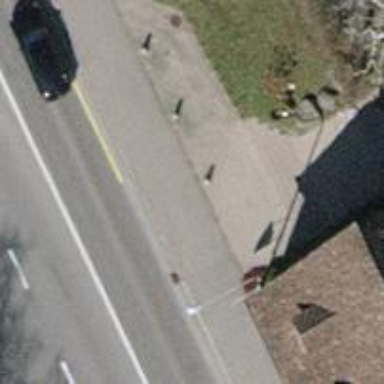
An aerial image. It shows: Bollard barrier.